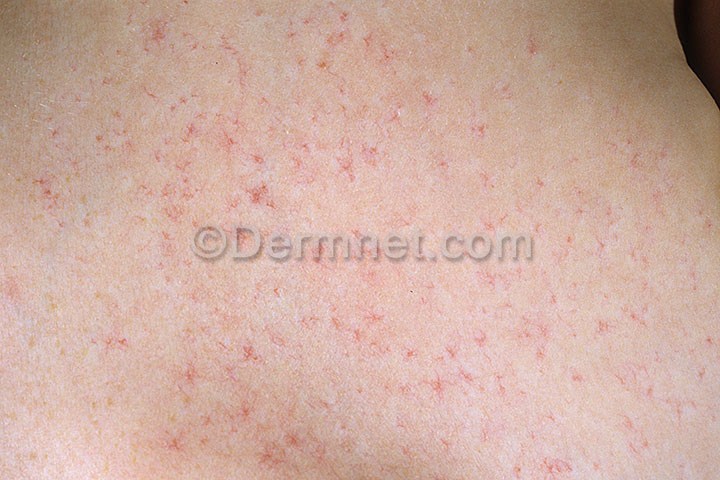
Disease: Vascular Tumors